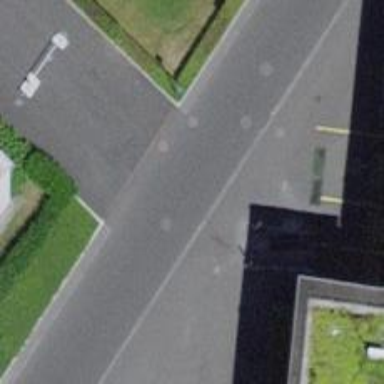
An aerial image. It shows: Bollard.